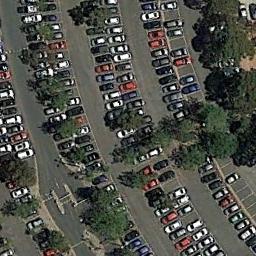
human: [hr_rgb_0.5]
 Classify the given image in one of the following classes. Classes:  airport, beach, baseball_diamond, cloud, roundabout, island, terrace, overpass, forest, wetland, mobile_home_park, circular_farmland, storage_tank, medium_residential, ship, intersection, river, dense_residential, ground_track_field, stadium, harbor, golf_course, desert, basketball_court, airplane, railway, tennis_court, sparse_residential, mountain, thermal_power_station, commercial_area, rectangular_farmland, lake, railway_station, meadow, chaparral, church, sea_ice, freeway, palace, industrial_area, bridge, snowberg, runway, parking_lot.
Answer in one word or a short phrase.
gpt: parking_lot